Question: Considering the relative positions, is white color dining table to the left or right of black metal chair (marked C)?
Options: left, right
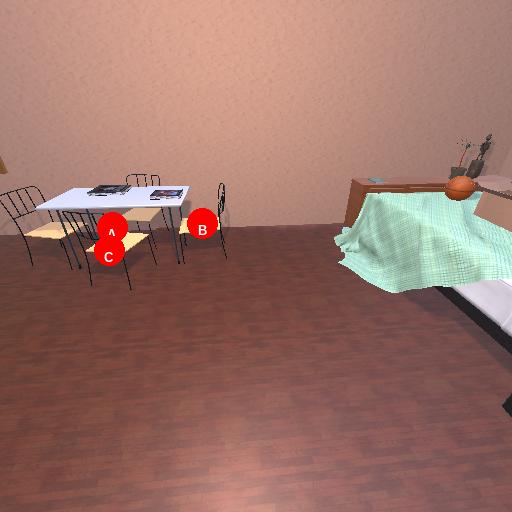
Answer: left